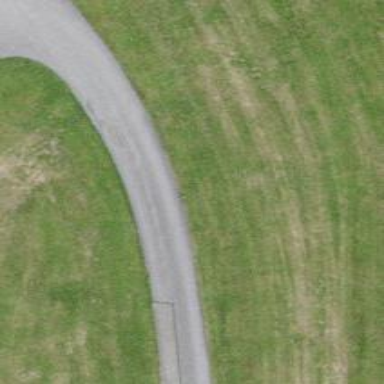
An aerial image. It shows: Well-maintained track road of grade 1.